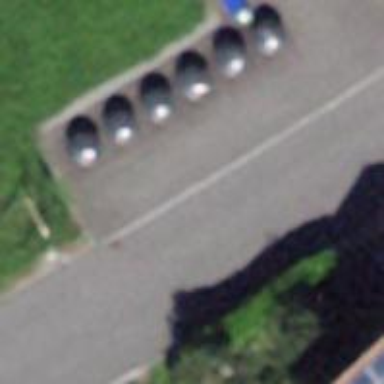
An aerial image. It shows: Recycling container for scrap metal. It is designated as recycling amenity.